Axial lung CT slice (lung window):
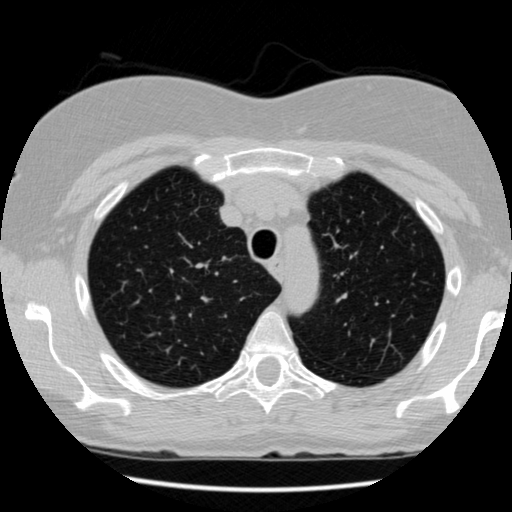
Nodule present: no